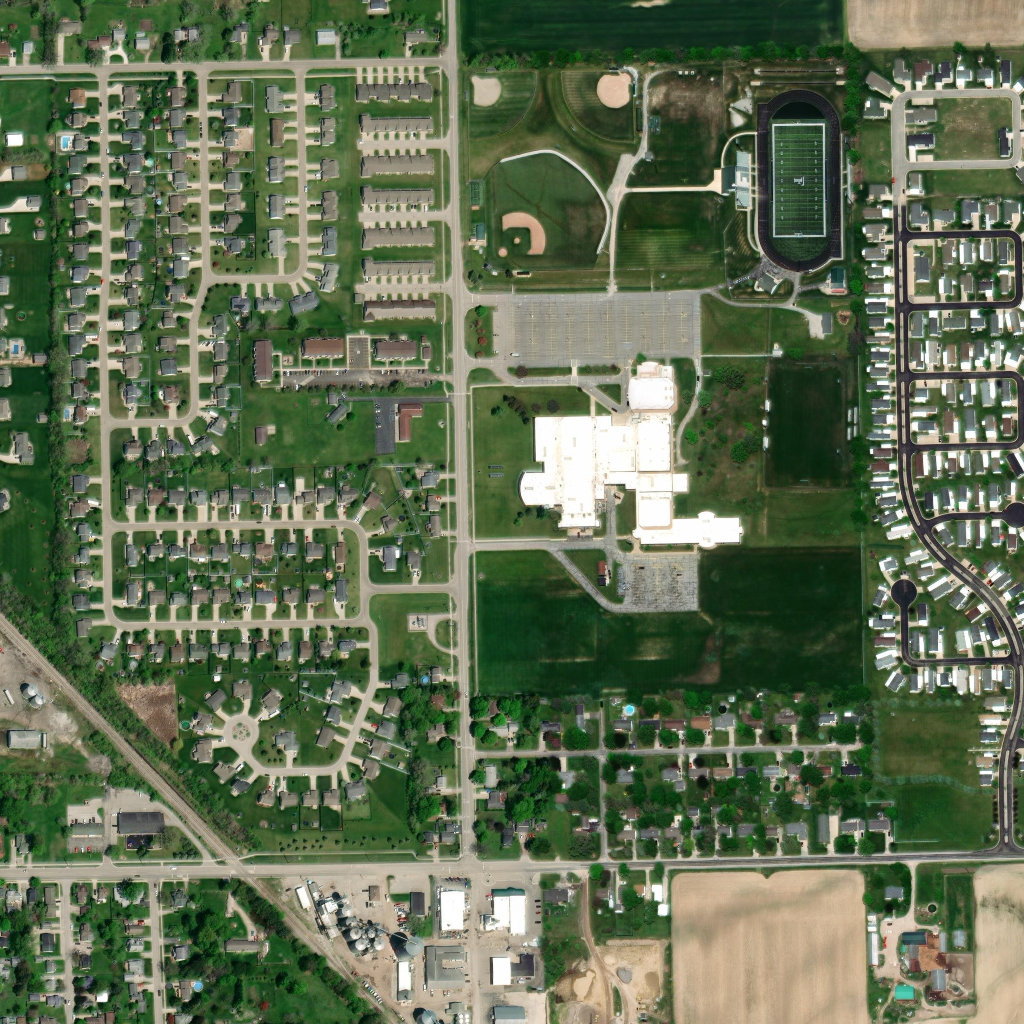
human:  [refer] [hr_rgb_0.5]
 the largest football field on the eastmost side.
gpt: <box>[[75, 10, 80, 24, 0]]</box>